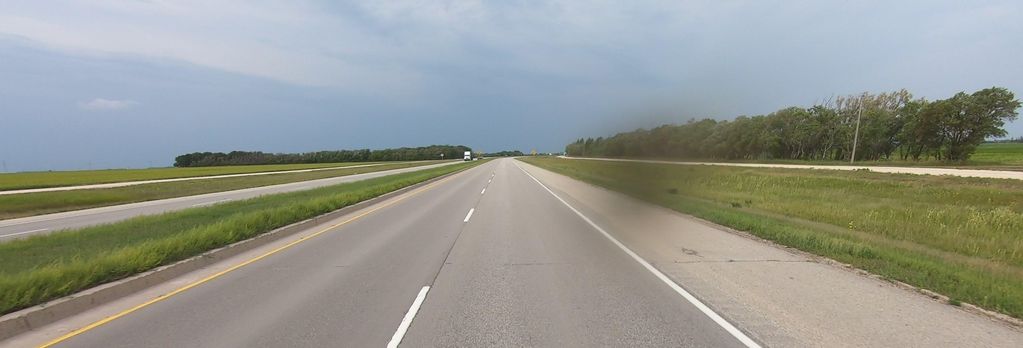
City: winnipeg